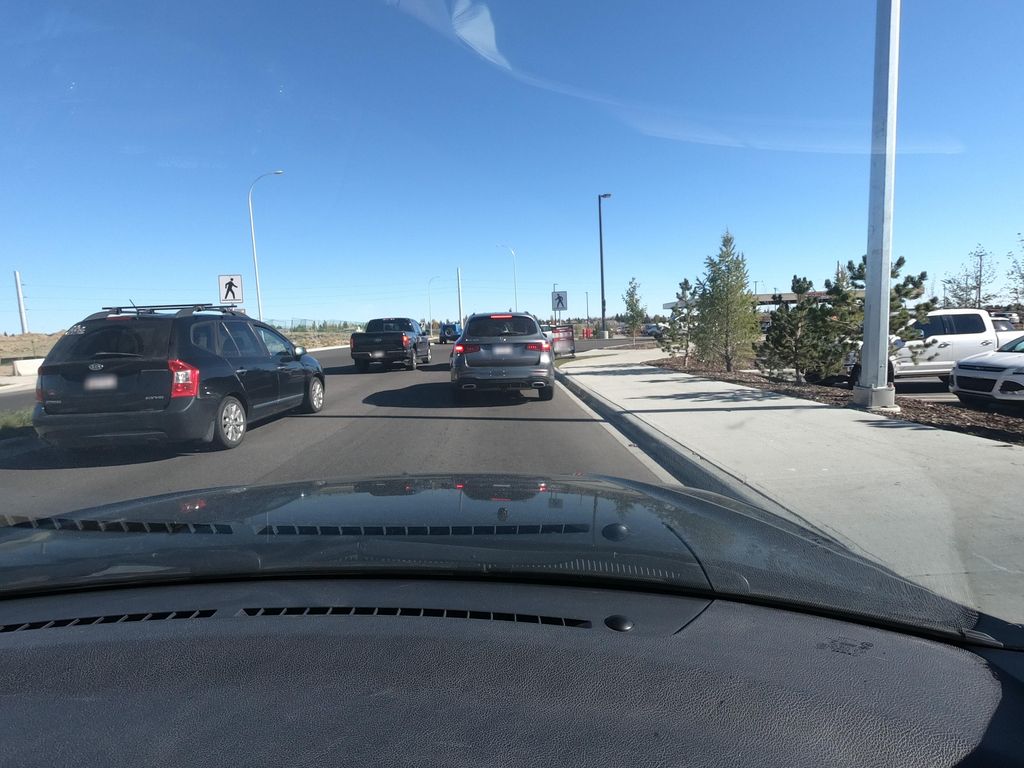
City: calgary